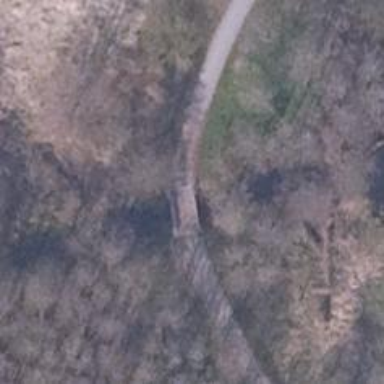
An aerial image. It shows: Path on bridge.